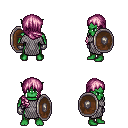
a pixel art fantasy rpg character, male body template, orc, green skin, chain mail, teal pants, pink right-swept hairstyle, metal gloves, shield, four views (front, back, left, right), 2x2 character sprite sheet, small pixel art, hard edges, no anti-aliasing